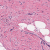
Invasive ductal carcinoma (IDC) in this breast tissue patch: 0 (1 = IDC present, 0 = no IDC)